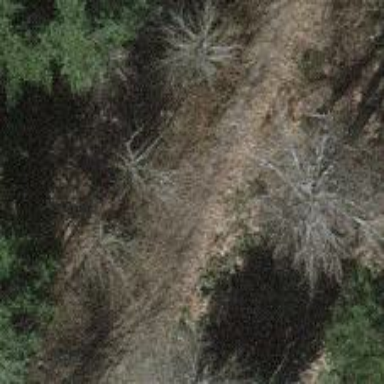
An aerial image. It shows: Dirt path.